Question: I am currently running throught this course Head First 'C#' and I got stuck at the end of a first lesson where last error remains and I have no idea how to fix it please could some of you help?
thank you, really appreciate it

This is the problematic code... property to animate is at the end of it
Storyboard.SetTargetProperty(animation, propertyToAnimate);
'''
using System;
using System;
using System.Collections.Generic;
using System.Linq;
using System.Text;
using System.Threading.Tasks;
using System.Windows;
using System.Windows.Controls;
using System.Windows.Data;
using System.Windows.Documents;
using System.Windows.Input;
using System.Windows.Media;
using System.Windows.Media.Imaging;
using System.Windows.Shapes;
using System.Windows.Media.Animation;
namespace Save_The_Human
{
/// <summary>
/// Interaction logic for Window1.xaml
/// </summary>
public partial class MainWindow : Window
{
Random random = new Random();
private double To;
private void startButton_Click(object sender, RoutedEventArgs e)
{
AddEnemy();
}
private void AddEnemy()
{
ContentControl enemy = new ContentControl();
enemy.Template = Resources["EnemyTemplate"] as ControlTemplate;
AnimateEnemy(enemy, 0, playArea.ActualWidth - 100, "(Canvas.Left)");
AnimateEnemy(enemy, random.Next((int)playArea.ActualHeight - 100),
random.Next((int)playArea.ActualHeight - 100), "(Canvas.Top)");
playArea.Children.Add(enemy);
}
private void AnimateEnemy(ContentControl enemy, double from, double to, string propertyToAnimate)
{
Storyboard storyboard = new Storyboard() { AutoReverse = true, RepeatBehavior = RepeatBehavior.Forever };
DoubleAnimation animation = new DoubleAnimation();
{
var From = from;
To = to;
var Duration = new Duration(TimeSpan.FromSeconds(random.Next(4, 6)));
};
Storyboard.SetTarget(animation, enemy);
Storyboard.SetTargetProperty(animation, propertyToAnimate);
storyboard.Children.Add(animation);
storyboard.Begin();
}
}
}
'''
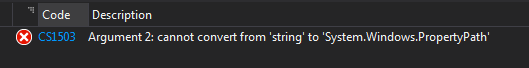
Answer: Looks like a breaking change in some version of .NET or something like that.
You can fix it by replacing the declaration of 'AnimateEnemy' method and calls to it:
'''
...
AnimateEnemy(enemy, 0, playArea.ActualWidth - 25, new PropertyPath("(Canvas.Left)"));
AnimateEnemy(enemy, random.Next((int)playArea.ActualHeight - 25), random.Next((int)playArea.ActualHeight - 25), new PropertyPath("(Canvas.Top)"));
...
private void AnimateEnemy(ContentControl enemy, double from, double to, PropertyPath propertyToAnimate)
...
'''